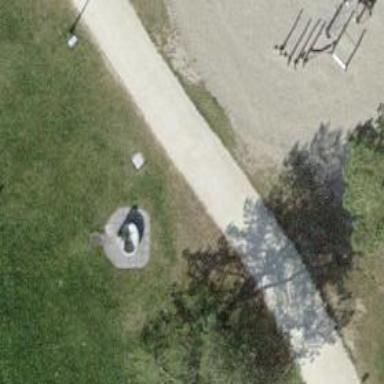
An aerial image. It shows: Fountain.